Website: ulta-beauty
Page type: delivery-shipping
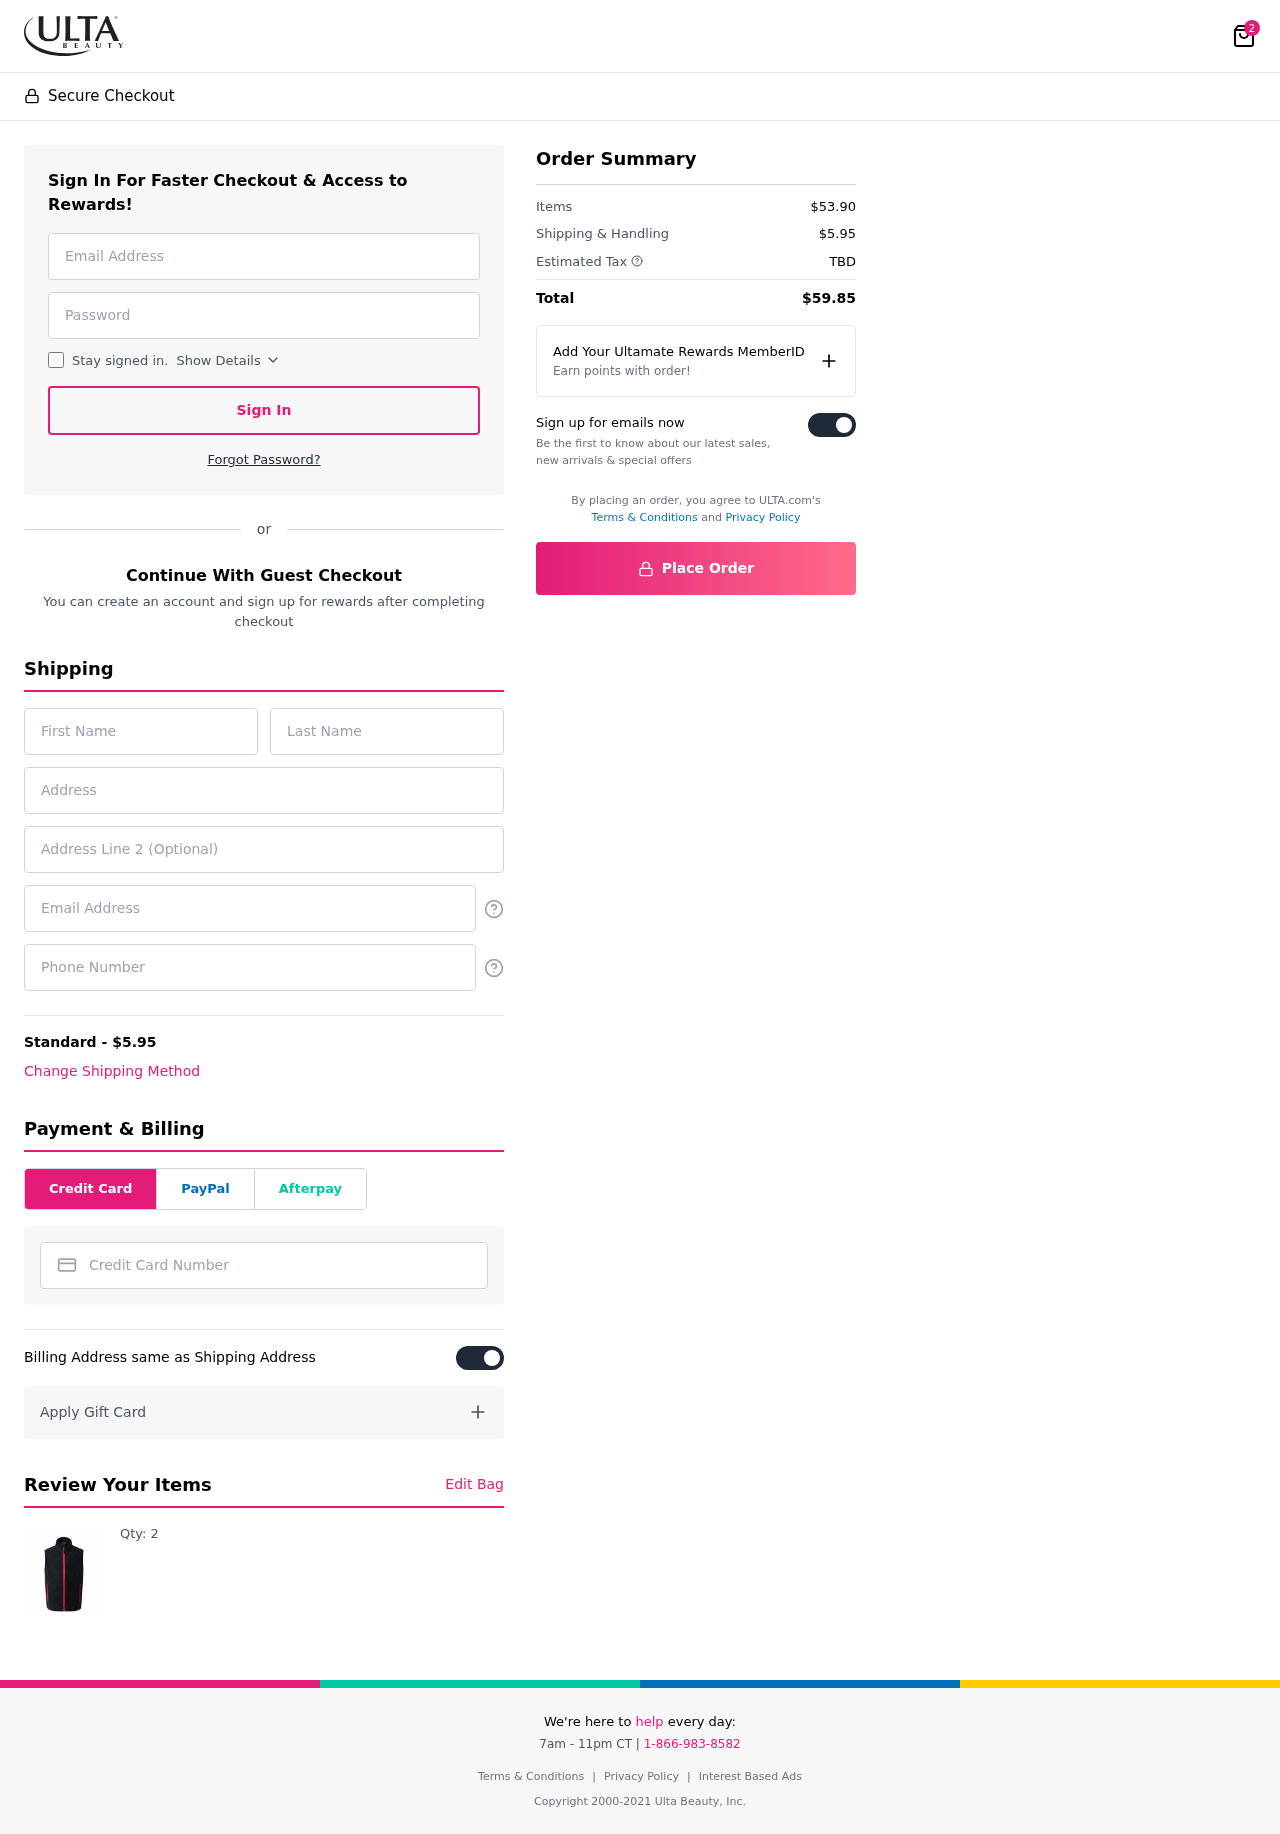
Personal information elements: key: PII_CARD_NUMBER
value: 6011 9787 2604 3327
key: PII_EMAIL
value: mark_edwards@gmail.com
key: PII_EMAIL2
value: mark_edwards@gmail.com
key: PII_FIRSTNAME
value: Mark
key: PII_LASTNAME
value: Edwards
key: PII_PHONE
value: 5838901803
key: PII_STREET
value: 6691 Valenzuela Trafficway Apt. 316
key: PII_STREET2
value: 79042 Dawn Road
Product elements: key: PRODUCT1_QUANTITY
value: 2
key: PRODUCT1
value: Qty: 2
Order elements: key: ORDER_NUM_ITEMS
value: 2
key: ORDER_SHIPPING_COST
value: $5.95
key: ORDER_SUBTOTAL
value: $53.90
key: ORDER_TAX
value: TBD
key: ORDER_TOTAL
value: $59.85